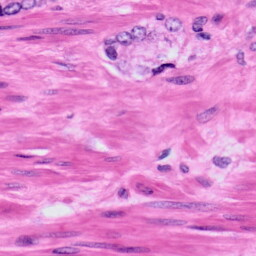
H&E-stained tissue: Prostate